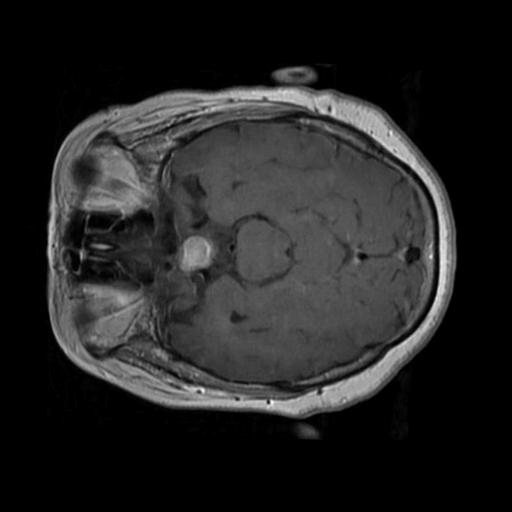
Label: brain_tumor